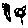
Label: flower